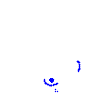
Particle: electron